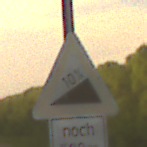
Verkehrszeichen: Steigung10
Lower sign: LaengeEinerStrecke3
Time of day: SunriseSunset
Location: Outdoor (RoadRail)
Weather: Clear
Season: NotSpecified
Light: Natural